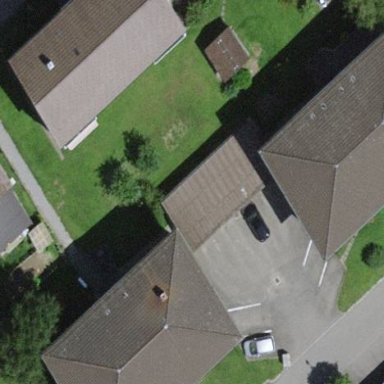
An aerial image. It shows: Garage.